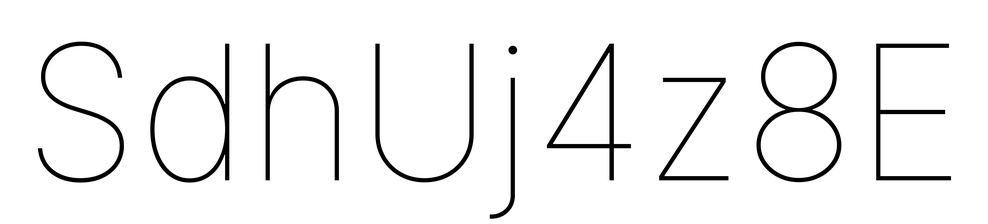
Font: Inter_Thin